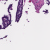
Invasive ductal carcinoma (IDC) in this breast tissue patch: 0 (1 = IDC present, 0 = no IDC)